Question: In Delphi XE2, my program now produces a "List index out of bounds" popup dialog.

I have turned "Notify on language exceptions" on under (Tools\Debugger Options\Language Exceptions) but the exception is not being displayed when debugging.
The following exception types are set to be ignored.
- - - - -
Is there a way to capture the exception without resorting to trial and error with breakpoints?
I am trying to get the exception dialog to appear while debugging.
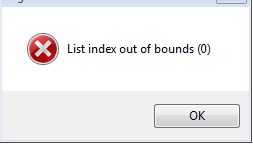
Answer: The "Additional options" box had the value -LUDesignIDE. It seems that this was preventing Delphi from catching the exception, once removed things returned to normal. I don't know if only this option causes this, or if other options entered would cause the same problem.